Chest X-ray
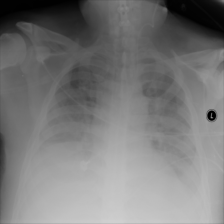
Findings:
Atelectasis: negative
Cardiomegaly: negative
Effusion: negative
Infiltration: negative
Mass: negative
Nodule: negative
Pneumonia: negative
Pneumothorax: negative
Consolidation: positive
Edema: negative
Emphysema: negative
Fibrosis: negative
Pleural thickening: negative
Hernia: negative